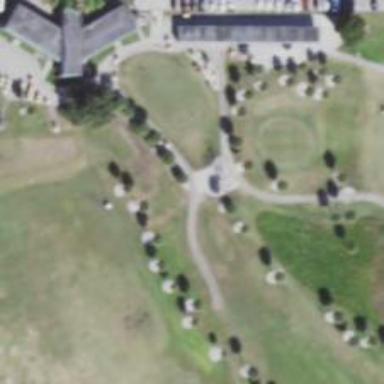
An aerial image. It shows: Path designated for golf carts.